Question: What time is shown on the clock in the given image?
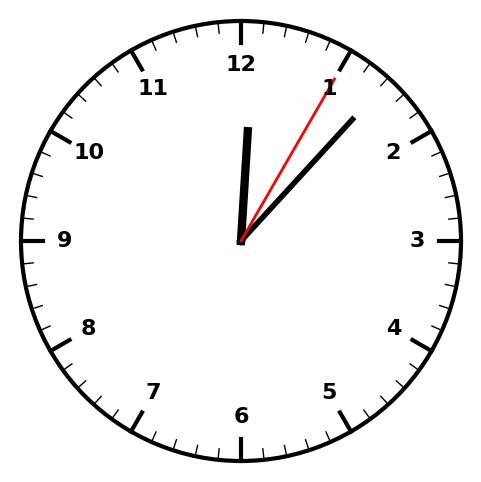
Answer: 12:07:05